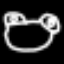
Label: frog